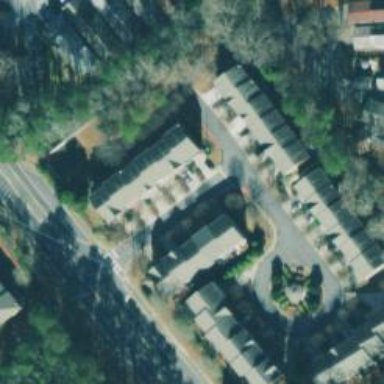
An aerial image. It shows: Residential area within neighborhood.